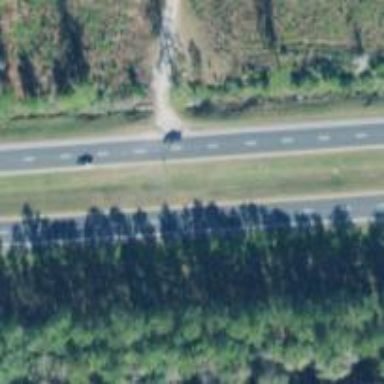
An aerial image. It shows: Asphalt trunk highway classified as expressway.